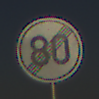
Verkehrszeichen: EndeGeschwindigkeit80
Umgebung: Outdoor, Nature
Tageszeit: MorningAfternoon
Wetter: Clear
Licht: Natural
Jahreszeit: NotSpecified
Kontrast: HighContrast